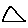
Label: triangle